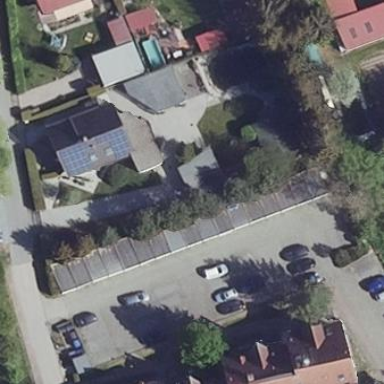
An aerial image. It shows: Group of garages.